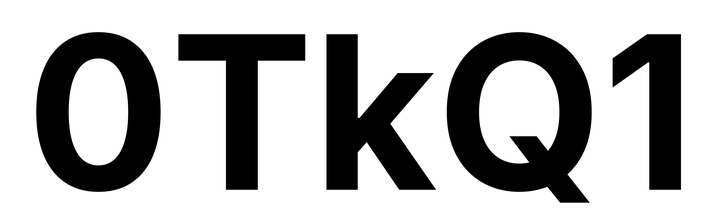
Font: Inter_Bold